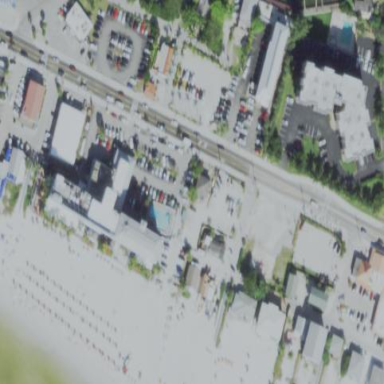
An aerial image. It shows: Commercial area with motel catering to tourists.